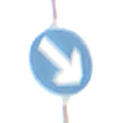
Verkehrszeichen: VorgeschriebeneVorbeifahrtRechts
Umgebung: Outdoor, Beach
Tageszeit: Midday
Wetter: PartlyCloudy
Licht: Natural
Jahreszeit: NotSpecified
Kontrast: HighContrast